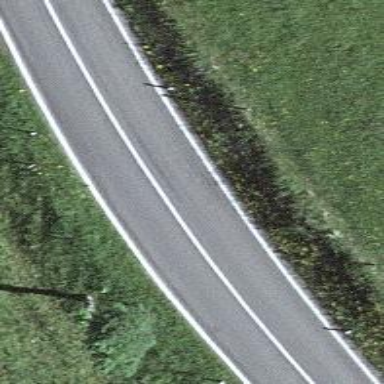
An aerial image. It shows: Secondary road with asphalt surface.